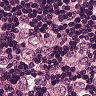
Metastatic tissue present: yes